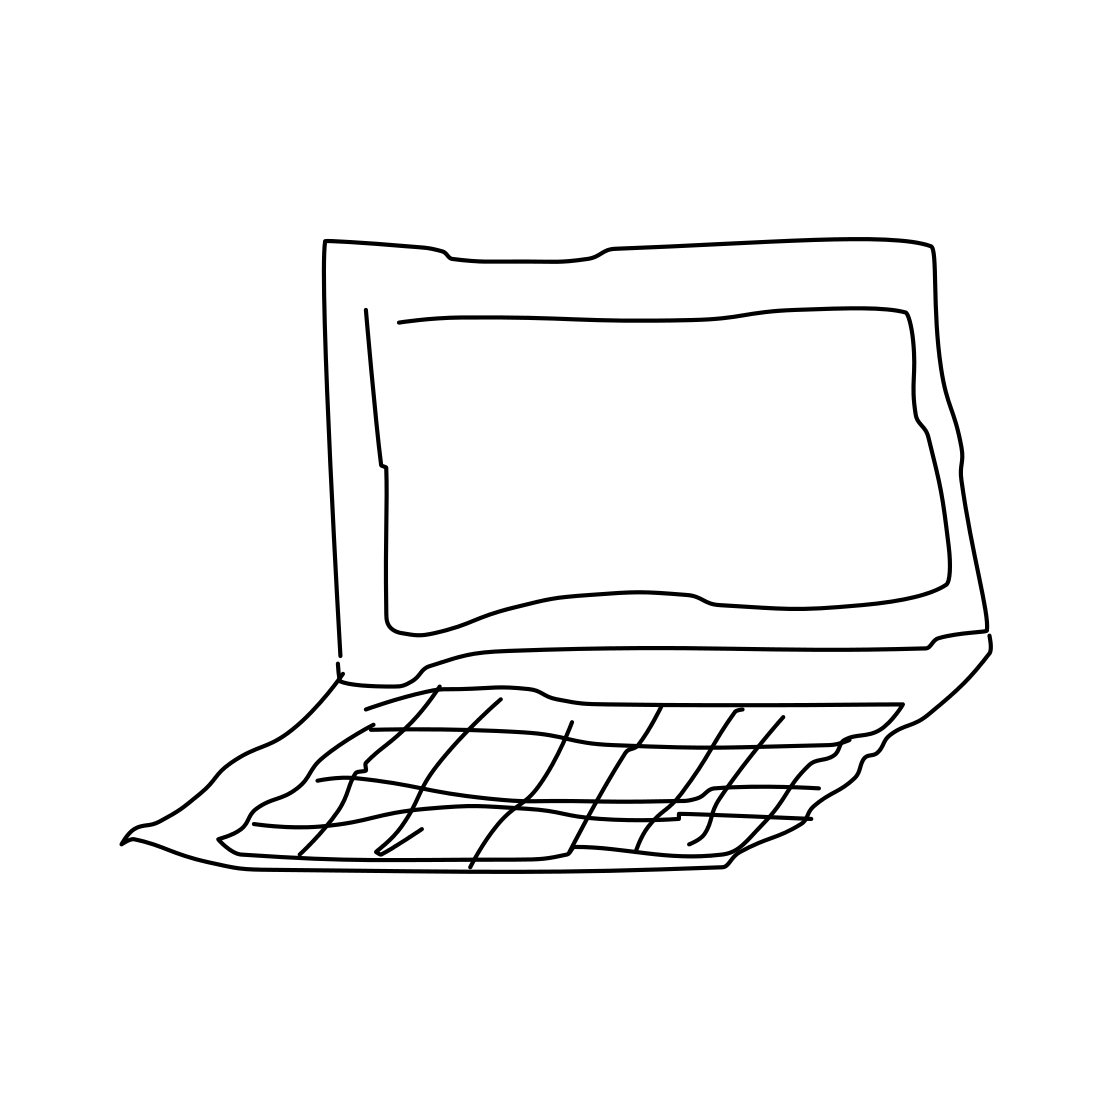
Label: laptop